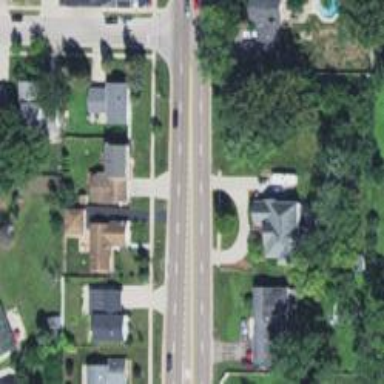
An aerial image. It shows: Unmarked road crossing.